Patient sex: F
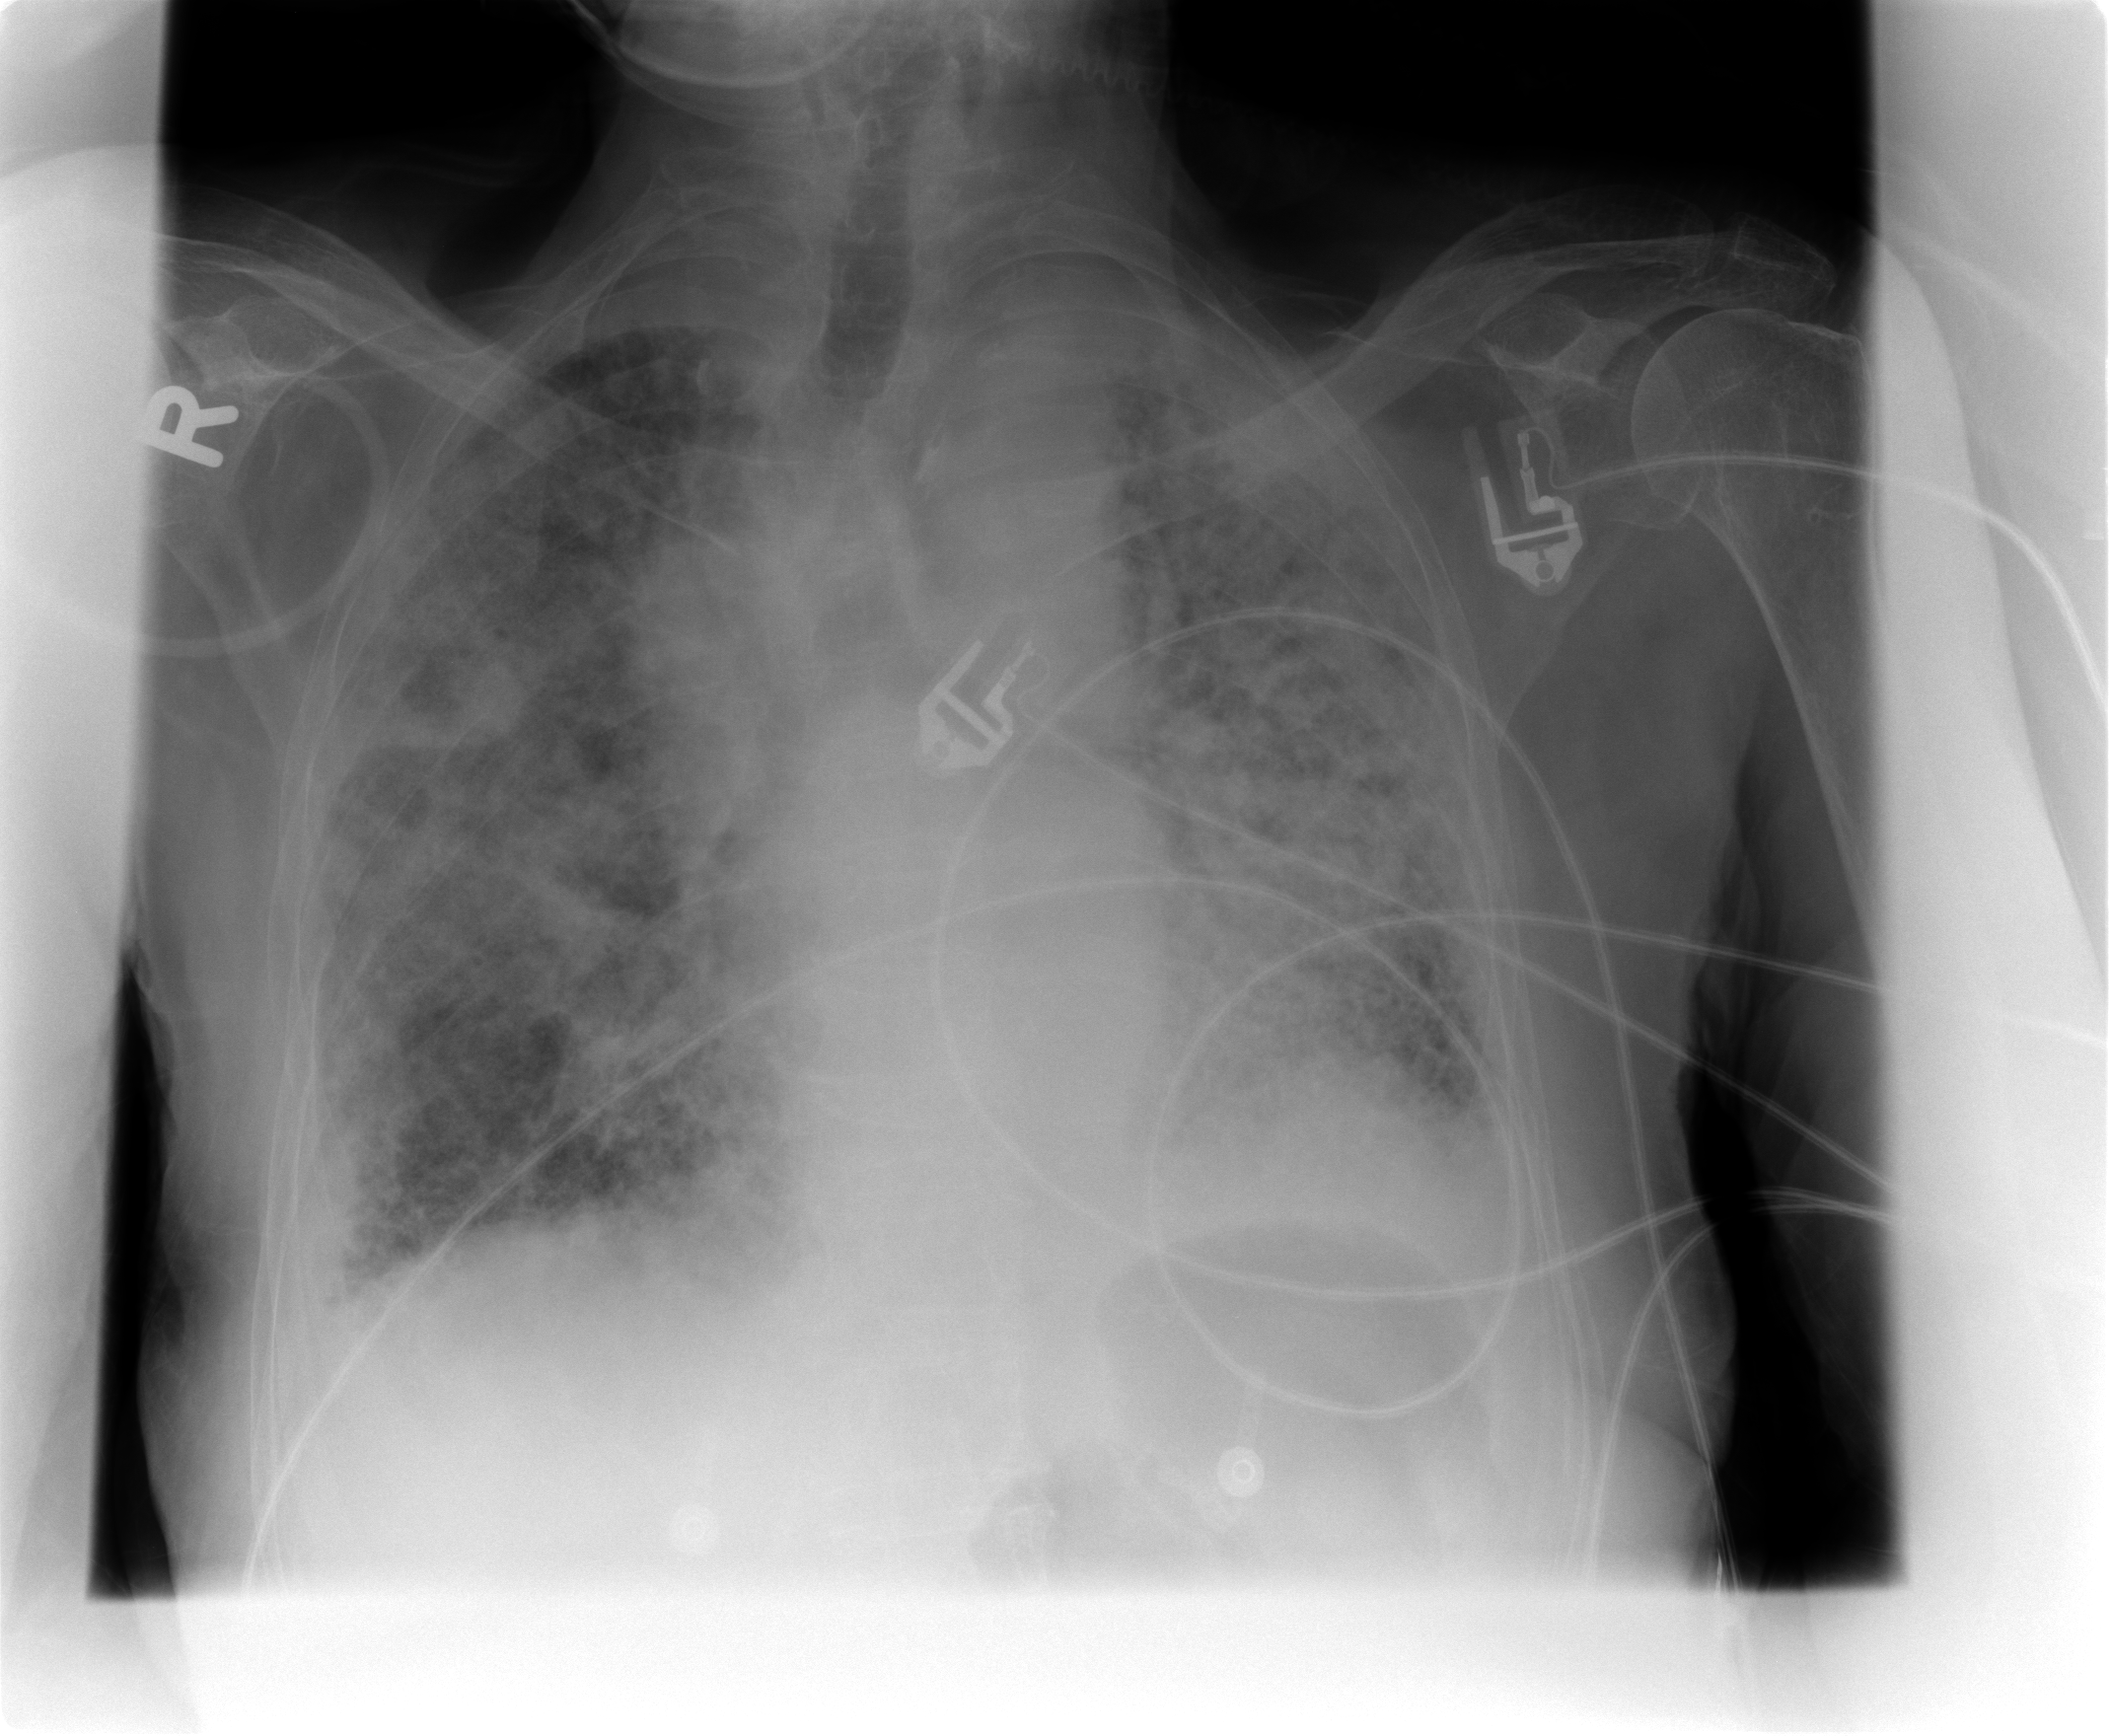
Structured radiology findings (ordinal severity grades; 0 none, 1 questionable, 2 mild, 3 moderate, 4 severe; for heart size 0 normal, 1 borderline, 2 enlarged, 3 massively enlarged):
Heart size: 0
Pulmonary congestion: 1
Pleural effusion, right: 1
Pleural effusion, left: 1
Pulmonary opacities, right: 3
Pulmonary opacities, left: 3
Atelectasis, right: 2
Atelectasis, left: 2